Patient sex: M
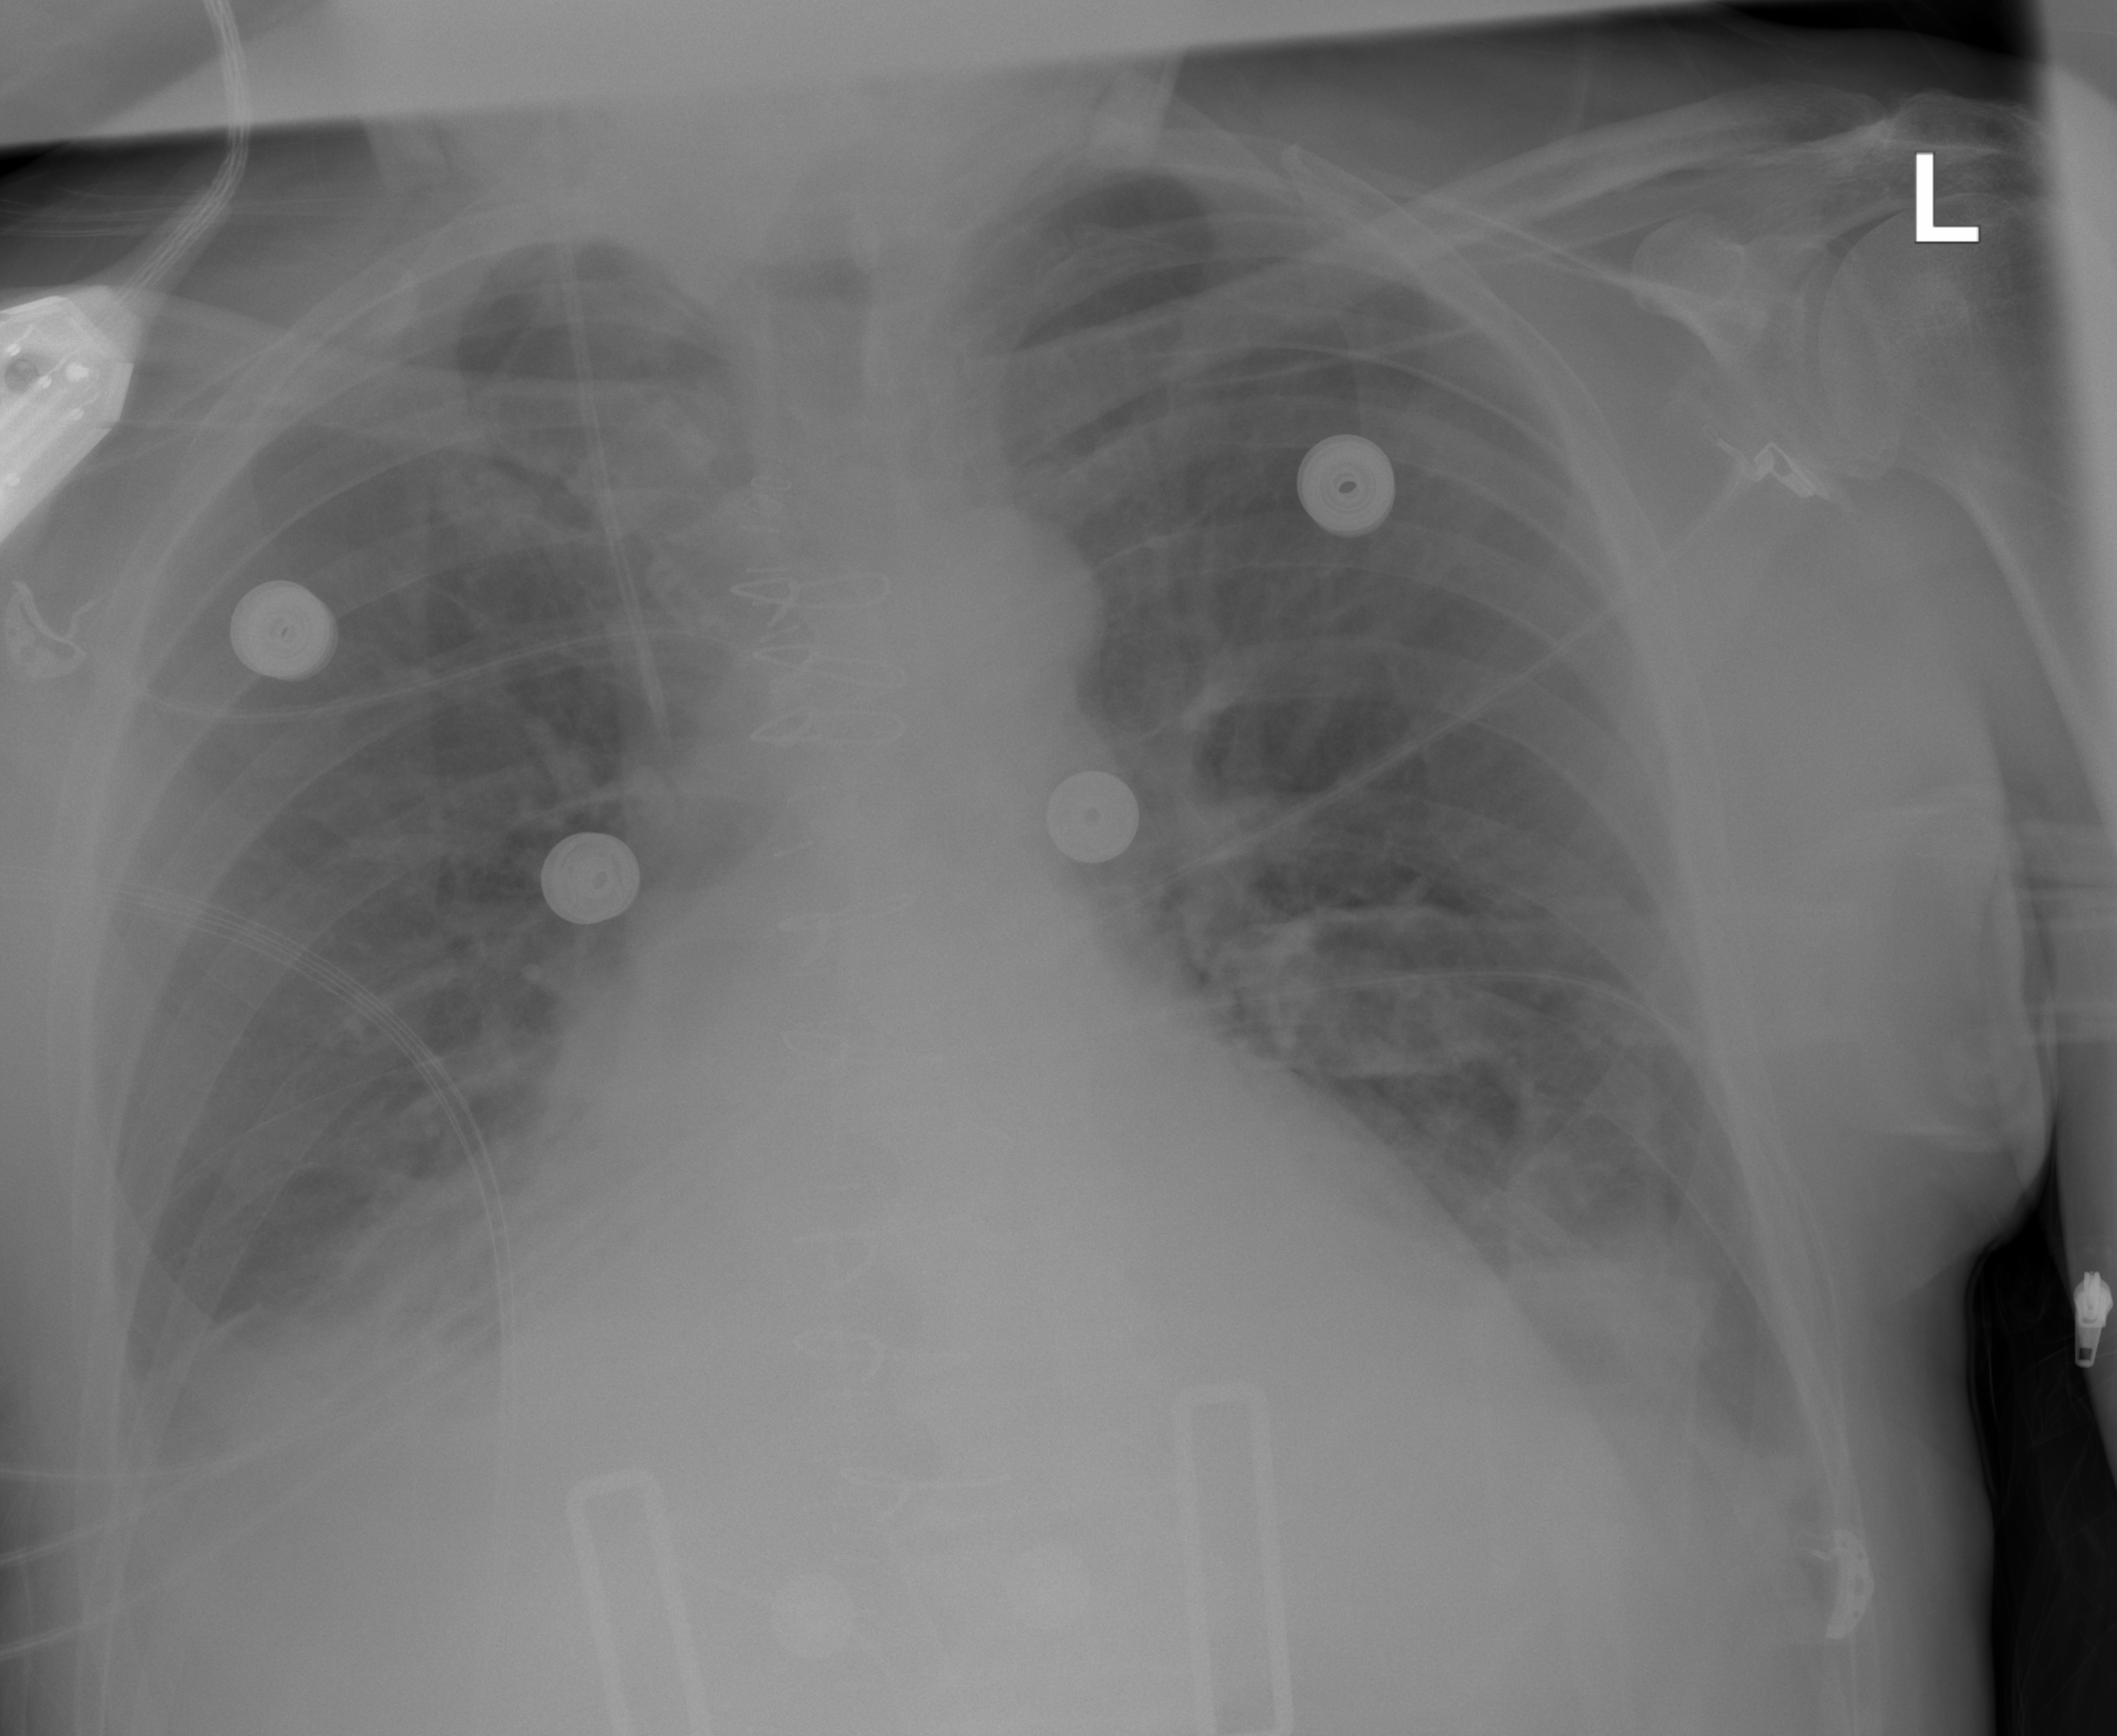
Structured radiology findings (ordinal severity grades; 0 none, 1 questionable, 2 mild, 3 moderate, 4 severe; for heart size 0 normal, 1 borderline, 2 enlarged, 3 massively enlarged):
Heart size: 2
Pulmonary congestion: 0
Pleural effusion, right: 2
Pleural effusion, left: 1
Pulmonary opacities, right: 0
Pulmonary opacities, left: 0
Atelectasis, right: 2
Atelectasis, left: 2